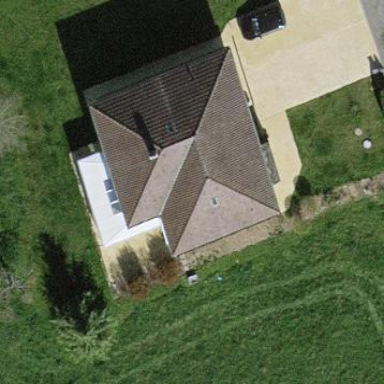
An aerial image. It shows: Simple house.